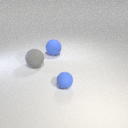
small blue rubber sphere in front of large blue rubber sphere